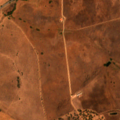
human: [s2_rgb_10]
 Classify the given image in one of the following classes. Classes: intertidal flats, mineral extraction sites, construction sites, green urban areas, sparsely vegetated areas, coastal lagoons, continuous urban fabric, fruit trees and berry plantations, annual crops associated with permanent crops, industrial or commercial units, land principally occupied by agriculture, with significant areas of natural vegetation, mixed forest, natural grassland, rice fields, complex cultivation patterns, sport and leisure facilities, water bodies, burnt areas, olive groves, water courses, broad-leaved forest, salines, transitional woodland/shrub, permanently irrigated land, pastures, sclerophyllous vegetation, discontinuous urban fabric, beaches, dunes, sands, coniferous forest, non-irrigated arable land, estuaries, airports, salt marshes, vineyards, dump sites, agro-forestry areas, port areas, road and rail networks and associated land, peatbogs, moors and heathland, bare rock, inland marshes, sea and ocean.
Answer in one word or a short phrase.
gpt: non-irrigated arable land, pastures, annual crops associated with permanent crops, agro-forestry areas